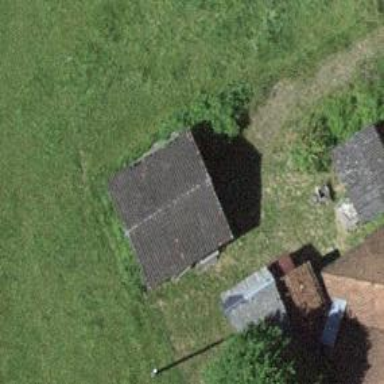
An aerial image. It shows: Garage building.